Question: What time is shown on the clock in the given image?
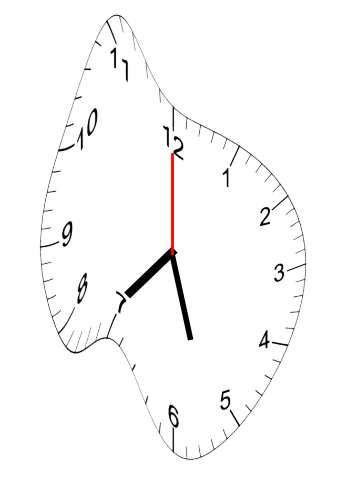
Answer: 07:27:00